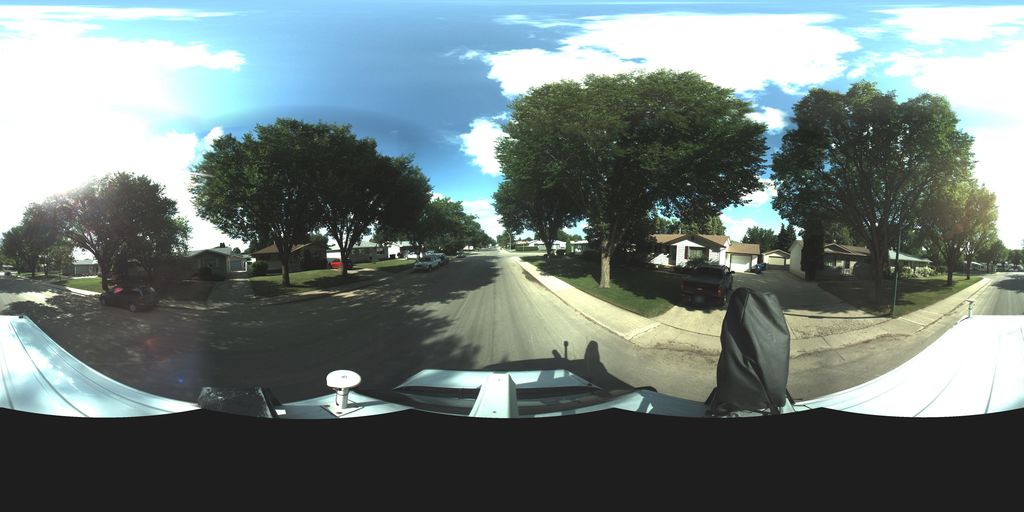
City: saskatoon